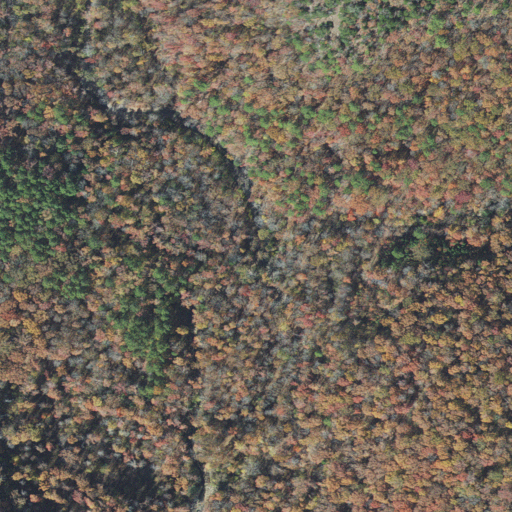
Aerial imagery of valley in Arkansas named Porter Hollow containing deciduous forest, mixed forest, and evergreen forest